Question: I have created a Stage from an AnchorPane and some children elements (the AnchorPane and its children have been created in Java Scene Builder) and the hierarchy is shown below:

The stage and the scene are of course created programmatically at program initialization.
I want to also add programmatically a GridPane as a child of the ScrollPane shown in the image.
In my program (the controller of the specific window) I can get a reference to the ScrollPane:
'''
@FXML
private ScrollPane srcPaneUsers;
'''
(the id srcPaneUsers has been given through the respective field of the properties windows of Scene Builder)
HOWEVER!!: When I try to add programmatically a new GridPane created at run-time through the following lines of the initialize method of the controller:
'''
public void initialize(URL location, ResourceBundle resources) {
myGridPane = new GridPane();
srcPaneUsers.getChildren().add(myGridPane);
}
'''
I get a compile time error that says
And so I cannot add my GridPane at run time.
Any ideas?
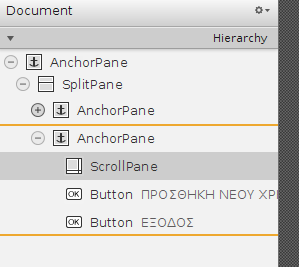
Answer: You are calling the wrong method. You need
'''
srcPaneUsers.setContent(myGridPane);
'''
The 'getChildren()' method defined in 'Parent' is a protected method. It is overridden in 'Pane' to be a public method, so for layout panes ('GridPane', 'BorderPane', etc) you can directly manipulate the list of child nodes.
'ScrollPane''s hierarchy is 'ScrollPane extends Control extends Region extends Parent', so it inherits the 'protected' 'getChildren()' method. And this actually makes sense: the child nodes of a 'ScrollPane' are things like the viewport (which clips the view of the content) and scrollbars: you don't really want the user to be manipulating those, otherwise what you end up with is likely not to function correctly any more. 'ScrollPane's really only have one node that is configurable: the node of which the 'ScrollPane' is providing a view: this is referred to as its 'content' and accessed via the 'contentProperty()', 'getContent()', and 'setContent()' methods.
Other "container-like controls" work similarly. The 'TabPane' class exposes a 'getTabs()' method that returns an 'ObservableList<Tab>'; and the 'Tab' class in turn exposes a 'contentProperty()' so you can access the content of each individual tab. The 'SplitPane' tab exposes a 'getItems()' method returning an 'ObservableList<Node>' for the nodes displayed in the pane. In the case of a 'SplitPane' its child nodes are more than the items: they include the visual components representing the dividers, etc. In both these cases, the 'getChildren()' method is a protected method (inherited from 'Parent').
Note that 'Parent' also defines a public 'getChildrenUnmodifiable()' method, which returns an unmodifiable view of the list of child nodes. You can use this to examine the node hierarchy of any parent, but not modify it. (For debugging purposes, however, especially for working with CSS, I recommend using <URL>